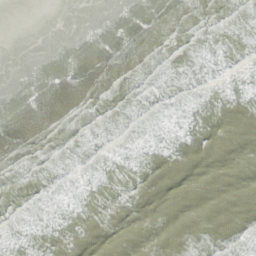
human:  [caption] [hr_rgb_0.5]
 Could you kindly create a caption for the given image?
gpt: The waves slapping a white sand beach .

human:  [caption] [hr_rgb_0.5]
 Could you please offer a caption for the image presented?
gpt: This is a beach with blue sea and sand .

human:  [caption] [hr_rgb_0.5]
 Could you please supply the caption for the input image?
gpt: The waves slapping a white sand beach over and over again .

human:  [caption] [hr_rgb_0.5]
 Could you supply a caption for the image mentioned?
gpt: The waves violently slapping a white sand beach over and over again .

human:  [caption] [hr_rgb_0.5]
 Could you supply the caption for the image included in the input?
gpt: The waves come over again and again to the sand beach and throw up white foam .